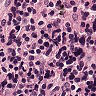
Metastatic tissue present: no